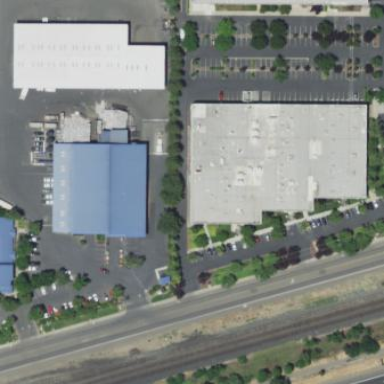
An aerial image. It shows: Office building.